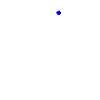
Particle: proton